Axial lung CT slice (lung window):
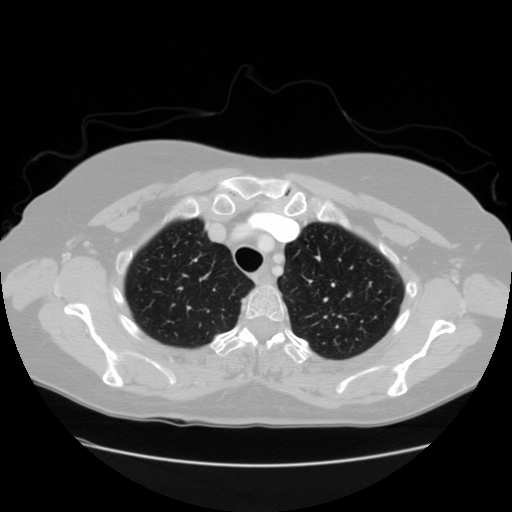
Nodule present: no